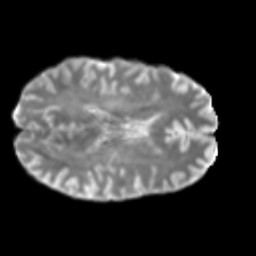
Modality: T2w
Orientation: axial
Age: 46
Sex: male
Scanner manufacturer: siemens
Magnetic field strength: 3 T
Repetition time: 5 s
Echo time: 0.092 s